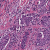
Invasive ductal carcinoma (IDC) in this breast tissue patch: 1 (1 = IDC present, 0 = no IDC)